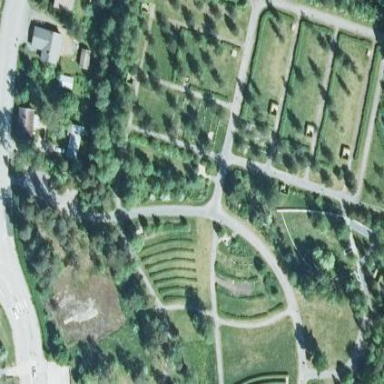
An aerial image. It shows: Cemetery.